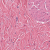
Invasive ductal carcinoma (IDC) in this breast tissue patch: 0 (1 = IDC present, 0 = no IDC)